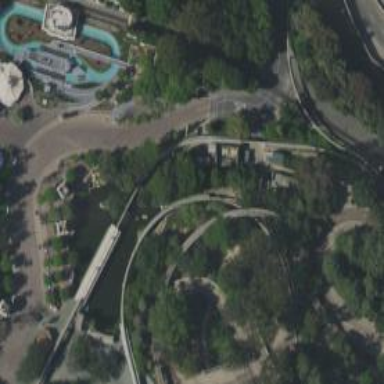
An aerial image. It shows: Monorail railway.